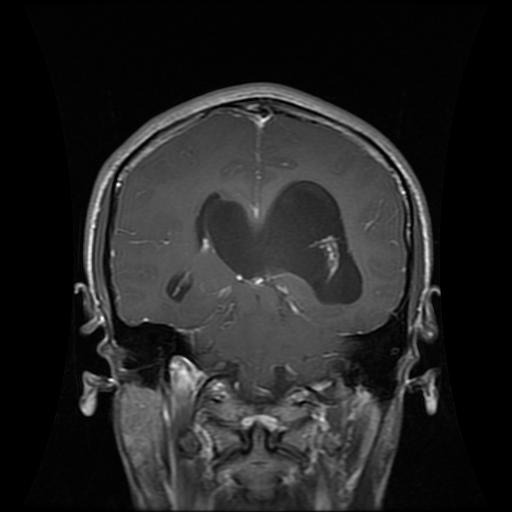
Label: glioma